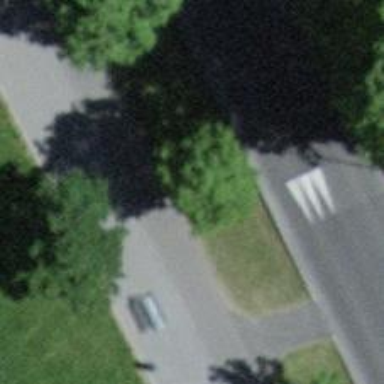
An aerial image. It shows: Beautiful avenue lined with broadleaved trees.